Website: apple
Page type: cross-sells
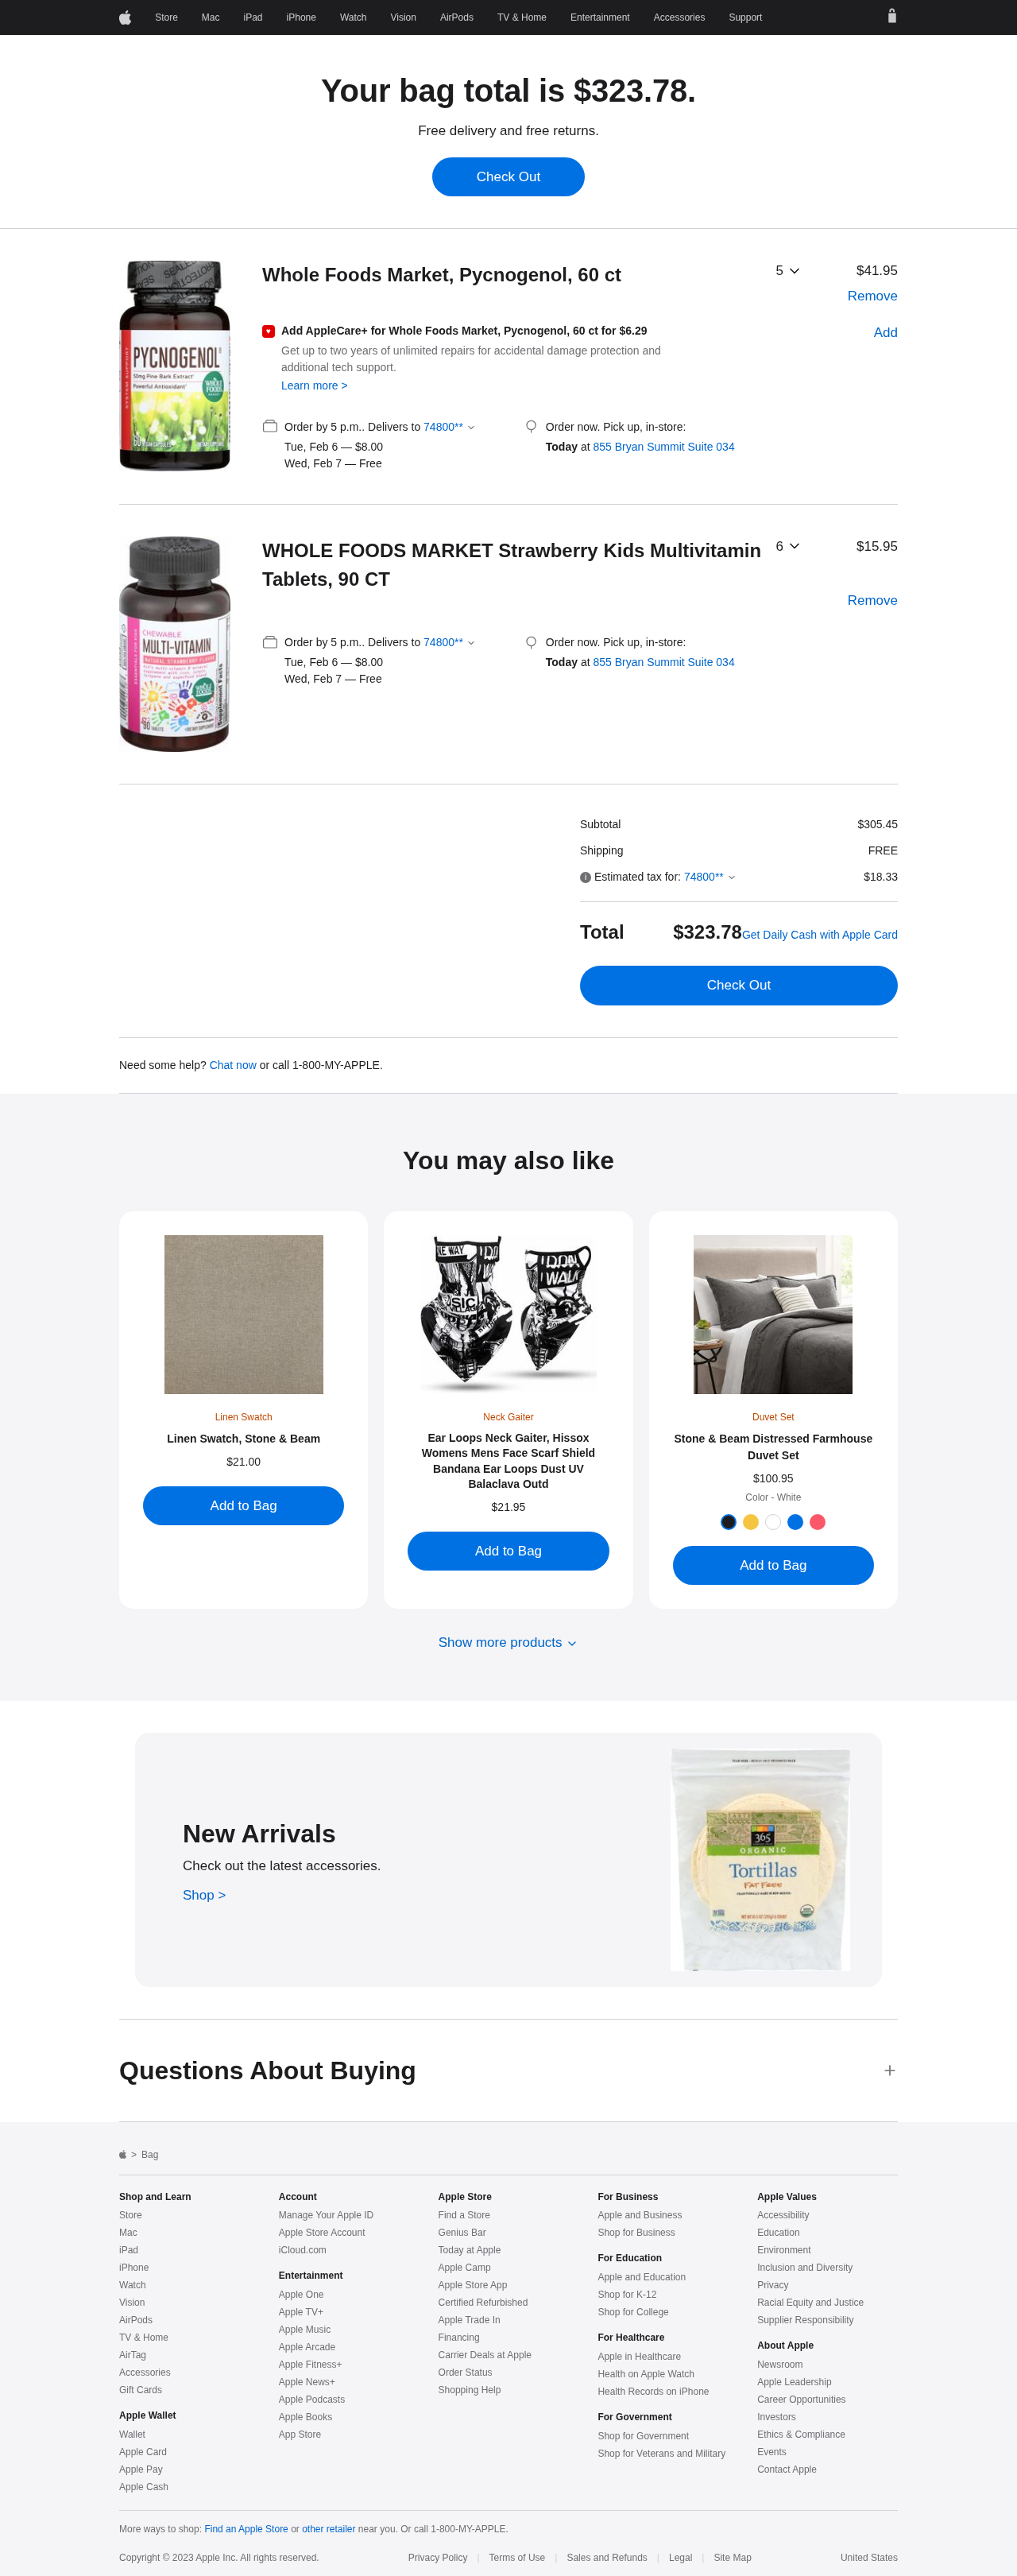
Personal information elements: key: PII_LOCATION1_STREET
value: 855 Bryan Summit Suite 034
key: PII_POSTCODE
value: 74800
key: PII_POSTCODE_FULL
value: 74800
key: PII_POSTCODE_NUMERIC
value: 74800
Product elements: key: PRODUCT1_NAME
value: Whole Foods Market, Pycnogenol, 60 ct
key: PRODUCT1_PRICE
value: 41.95
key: PRODUCT1_QUANTITY
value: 5
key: PRODUCT2_NAME
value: WHOLE FOODS MARKET Strawberry Kids Multivitamin Tablets, 90 CT
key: PRODUCT2_PRICE
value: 15.95
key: PRODUCT2_QUANTITY
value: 6
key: PRODUCT3_ITEM_CATEGORY
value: Linen Swatch
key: PRODUCT3_NAME
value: Linen Swatch, Stone & Beam
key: PRODUCT3_PRICE
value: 21
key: PRODUCT4_ITEM_CATEGORY
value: Neck Gaiter
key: PRODUCT4_NAME
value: Ear Loops Neck Gaiter, Hissox Womens Mens Face Scarf Shield Bandana Ear Loops Dust UV Balaclava Outd
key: PRODUCT4_PRICE
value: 21.95
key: PRODUCT5_ITEM_CATEGORY
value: Duvet Set
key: PRODUCT5_NAME
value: Stone & Beam Distressed Farmhouse Duvet Set
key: PRODUCT5_PRICE
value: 100.95
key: PRODUCT1_NAME2
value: Whole Foods Market, Pycnogenol, 60 ct
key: PRODUCT1_APPLECARE_PRICE
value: $6.29
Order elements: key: ORDER_TOTAL
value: $323.78
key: ORDER_DELIVERY_DATE
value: Tue, Feb 6
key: ORDER_DELIVERY_DATE2
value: Wed, Feb 7
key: ORDER_DELIVERY_DATE3
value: Tue, Feb 6
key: ORDER_DELIVERY_DATE4
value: Wed, Feb 7
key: ORDER_SUBTOTAL
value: $305.45
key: ORDER_SHIPPING_COST
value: FREE
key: ORDER_TAX
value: $18.33
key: ORDER_TOTAL2
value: $323.78